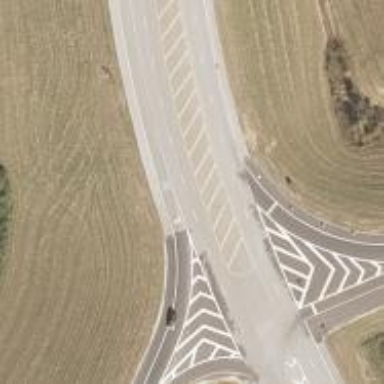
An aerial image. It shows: Tertiary road with asphalt surface.